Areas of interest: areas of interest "Emergency Center"
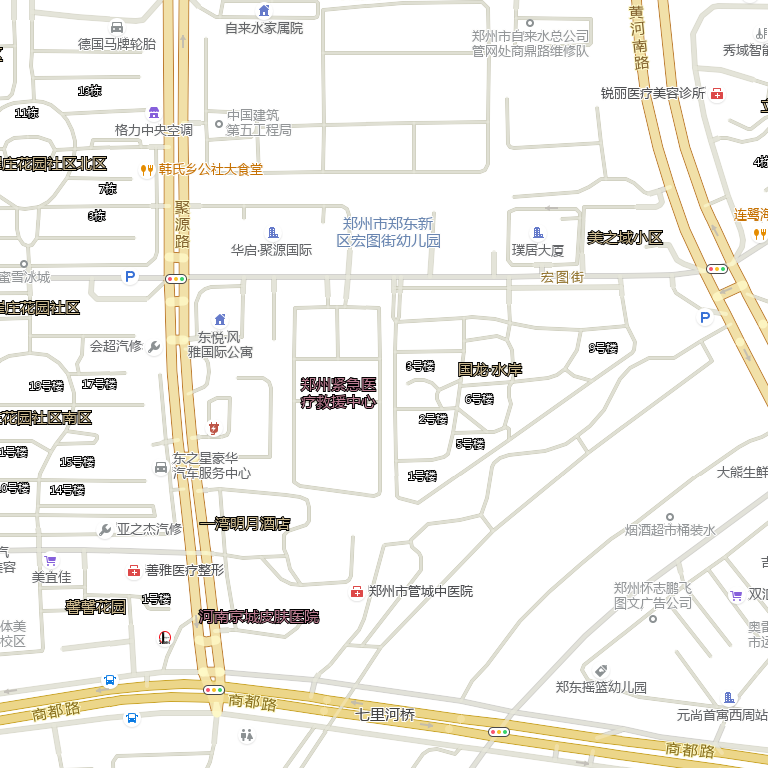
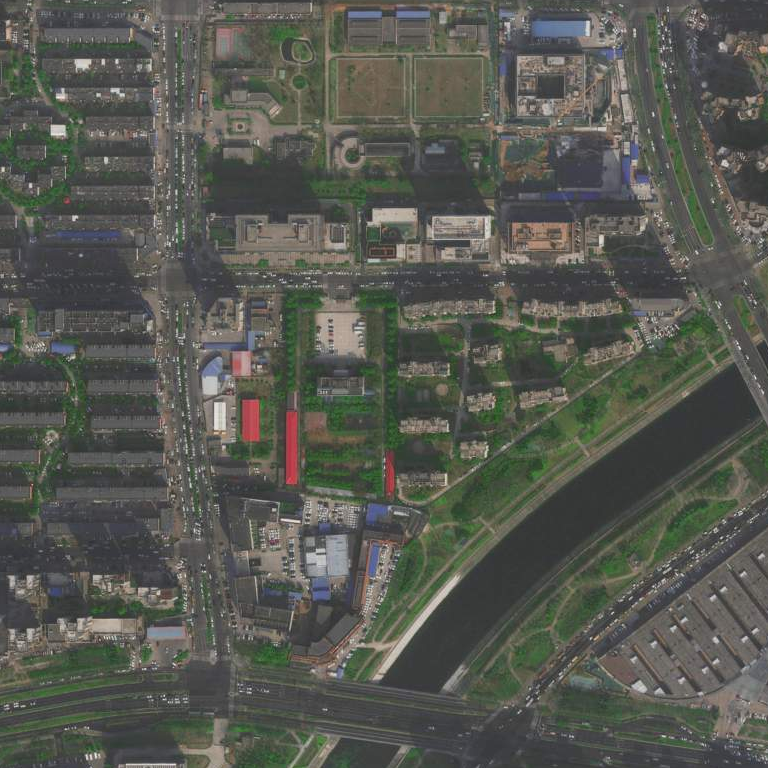